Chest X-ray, PA view. Patient: 28 years old, sex M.
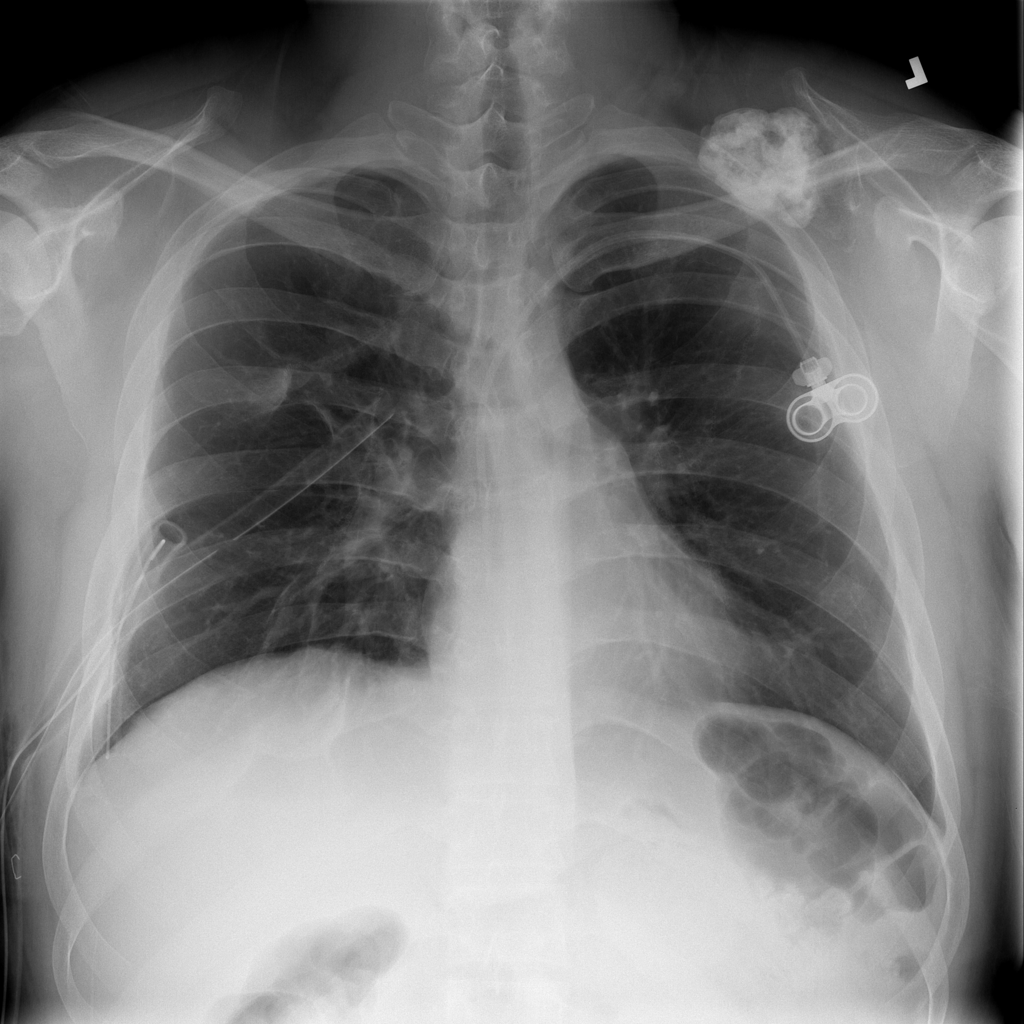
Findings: Atelectasis, Mass, Pneumothorax